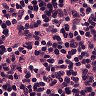
Metastatic tissue present: no